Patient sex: F
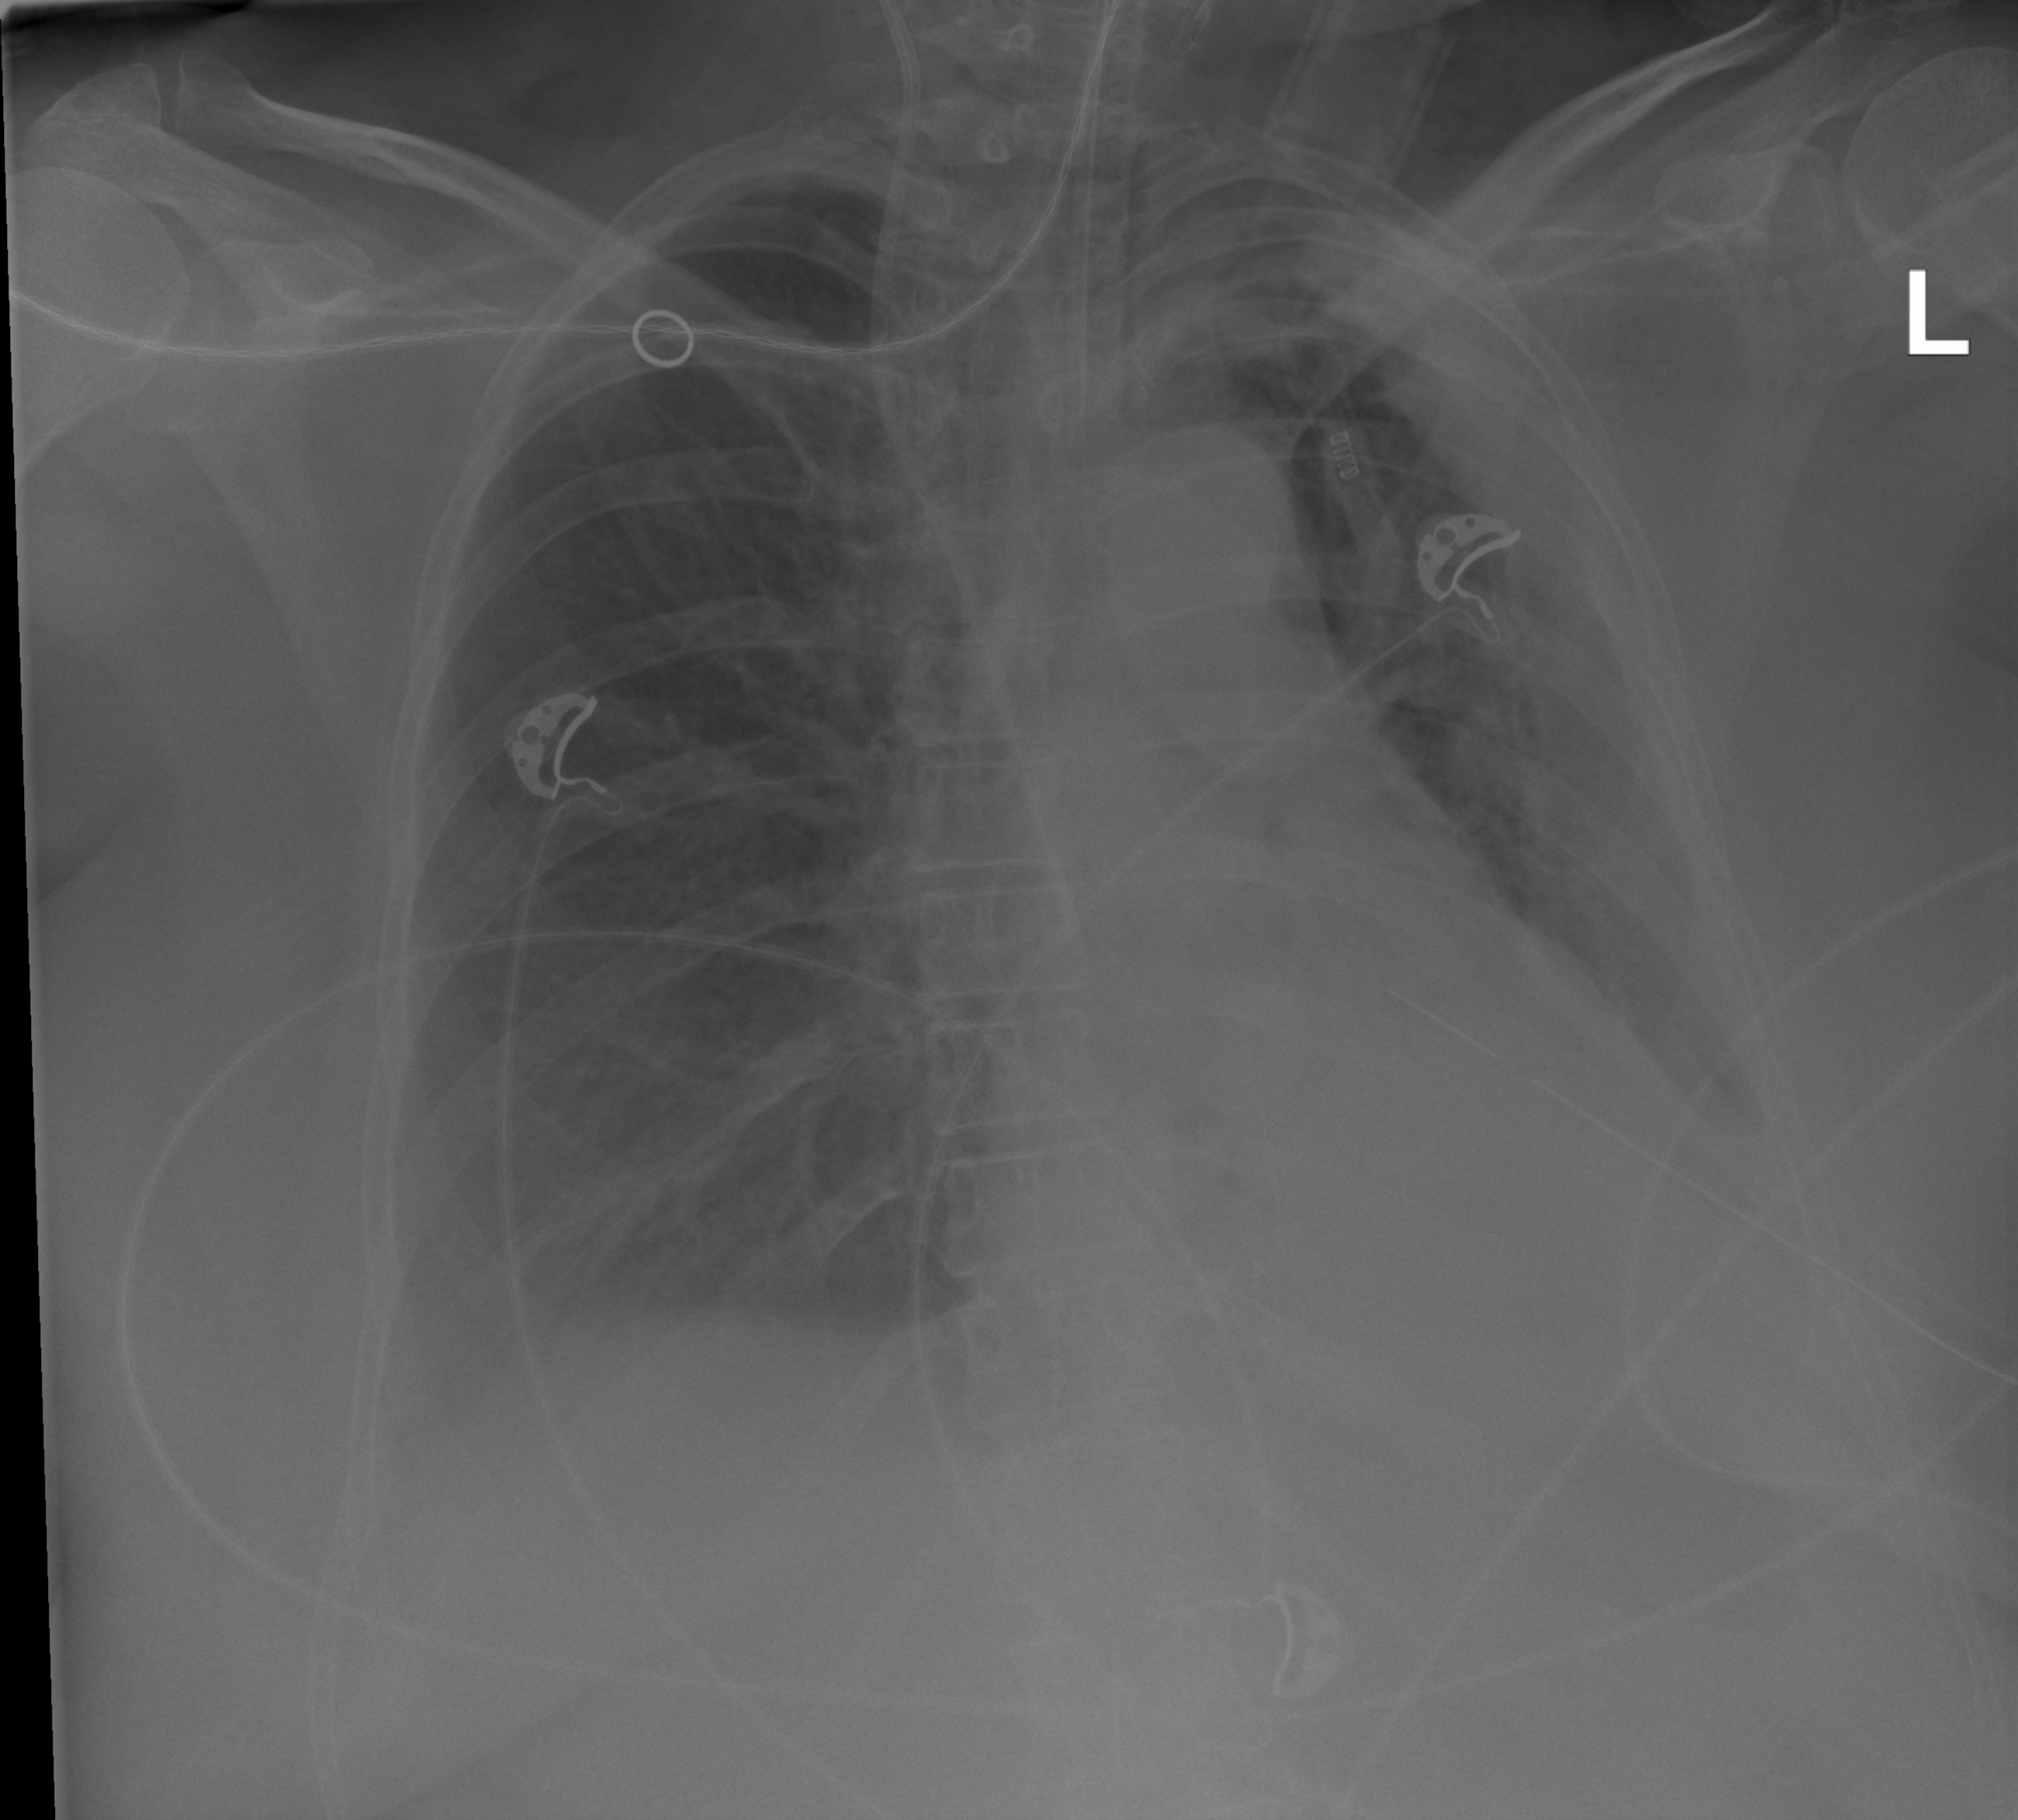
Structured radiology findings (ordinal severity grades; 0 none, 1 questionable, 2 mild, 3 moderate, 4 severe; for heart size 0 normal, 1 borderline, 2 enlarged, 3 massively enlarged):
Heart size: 0
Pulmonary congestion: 0
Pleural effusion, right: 2
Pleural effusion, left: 3
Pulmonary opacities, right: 0
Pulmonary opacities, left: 2
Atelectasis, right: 1
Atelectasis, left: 4